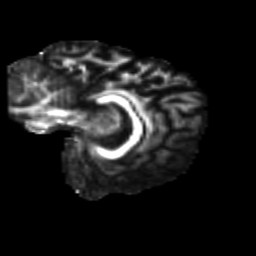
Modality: FA
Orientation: sagittal
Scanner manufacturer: siemens
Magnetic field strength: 3 T
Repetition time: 9.2 s
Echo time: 0.084 s